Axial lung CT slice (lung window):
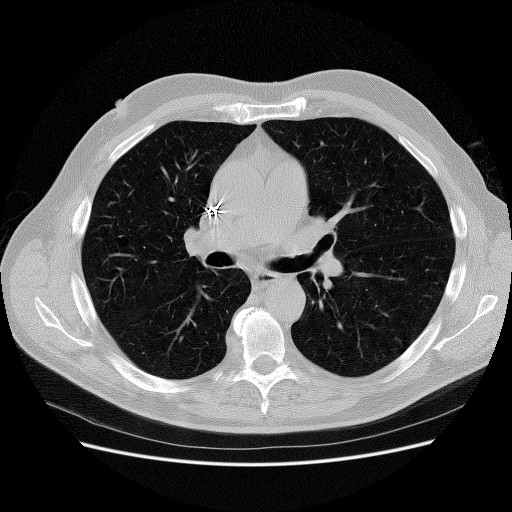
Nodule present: no